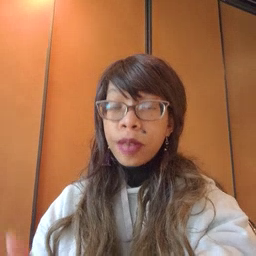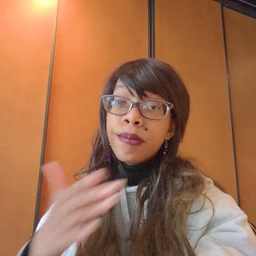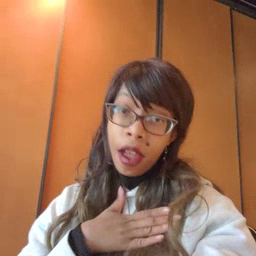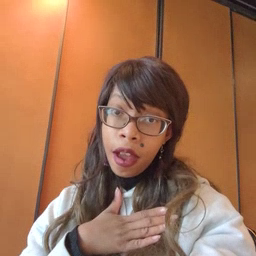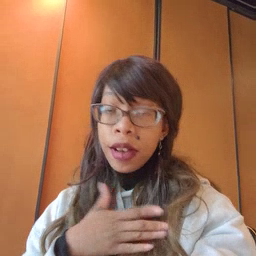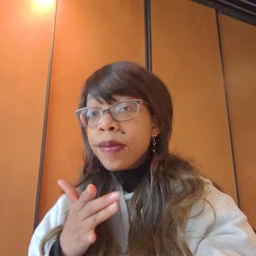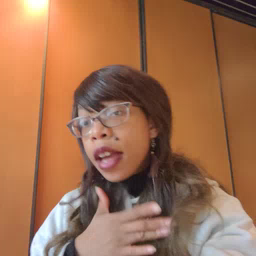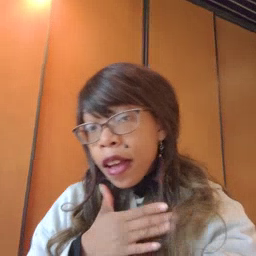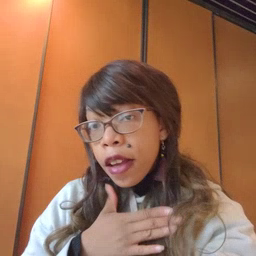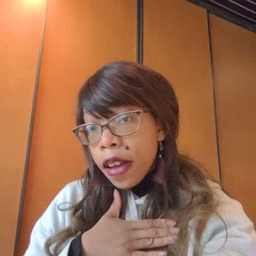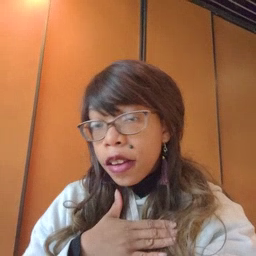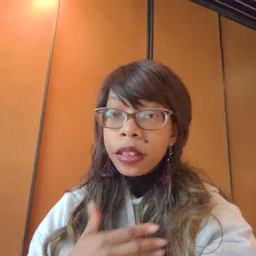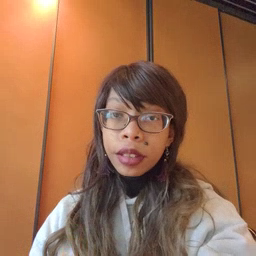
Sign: minemy